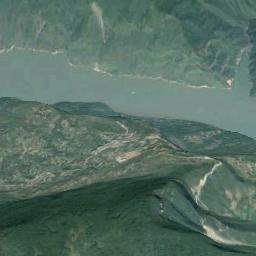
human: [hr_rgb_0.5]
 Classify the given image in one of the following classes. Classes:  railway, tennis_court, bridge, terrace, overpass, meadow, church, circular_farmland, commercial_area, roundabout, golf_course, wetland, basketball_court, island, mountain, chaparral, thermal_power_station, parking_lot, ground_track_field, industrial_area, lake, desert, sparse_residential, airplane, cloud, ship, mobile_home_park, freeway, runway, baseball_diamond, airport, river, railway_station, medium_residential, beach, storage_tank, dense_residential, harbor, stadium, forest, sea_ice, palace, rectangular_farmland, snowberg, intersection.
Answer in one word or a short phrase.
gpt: river